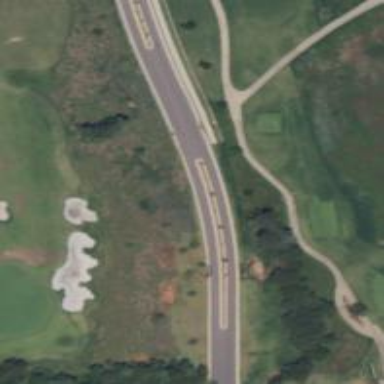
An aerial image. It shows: Service road used as golf cart path.